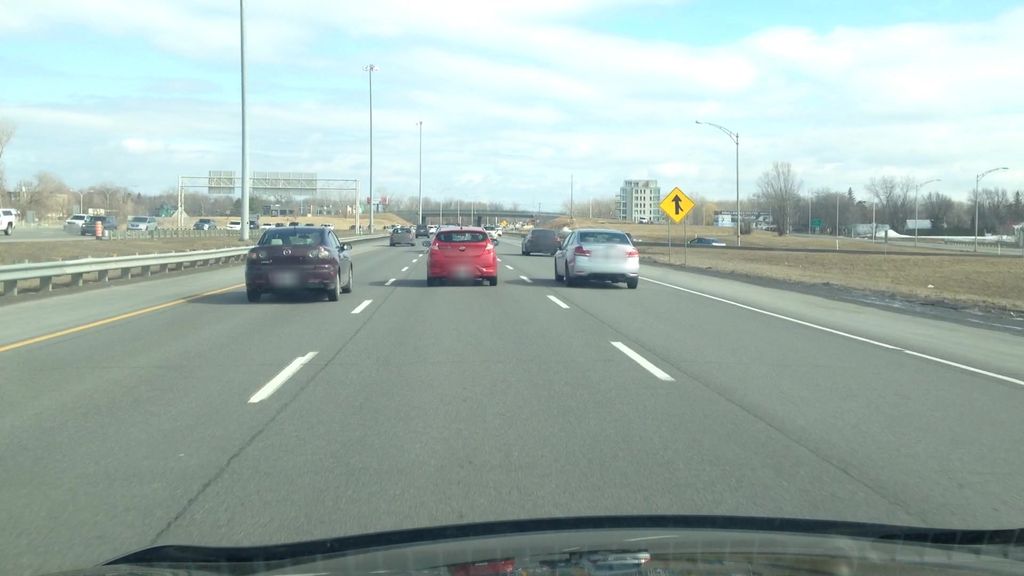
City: montreal